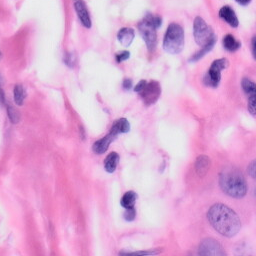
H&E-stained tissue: Skin